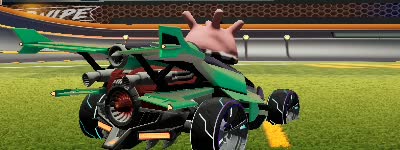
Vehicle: aftershock